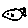
Label: fish